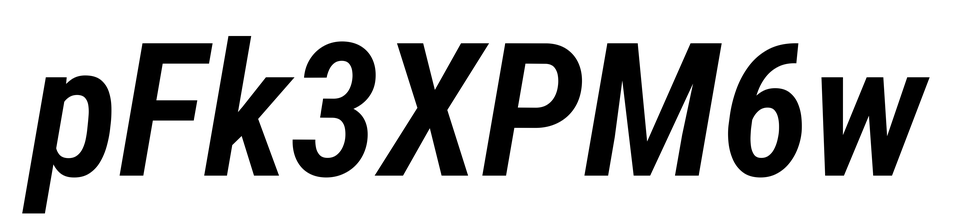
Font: Roboto-Italic_Condensed_SemiBold_Italic